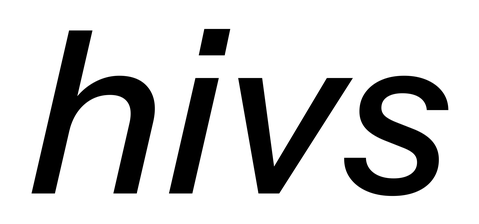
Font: InstrumentSans-Italic_Medium_Italic